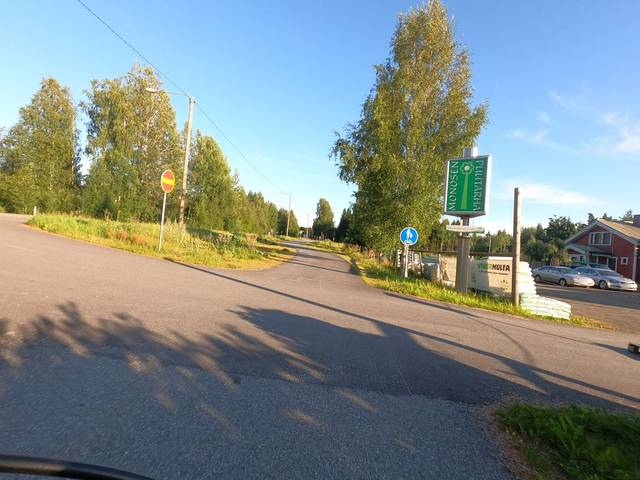
Region: Finland
Coordinates: 62.551, 29.826